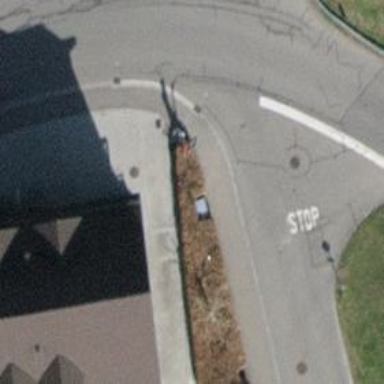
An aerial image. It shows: Asphalt sidewalk along the footway.